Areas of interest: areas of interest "Tennis Court"
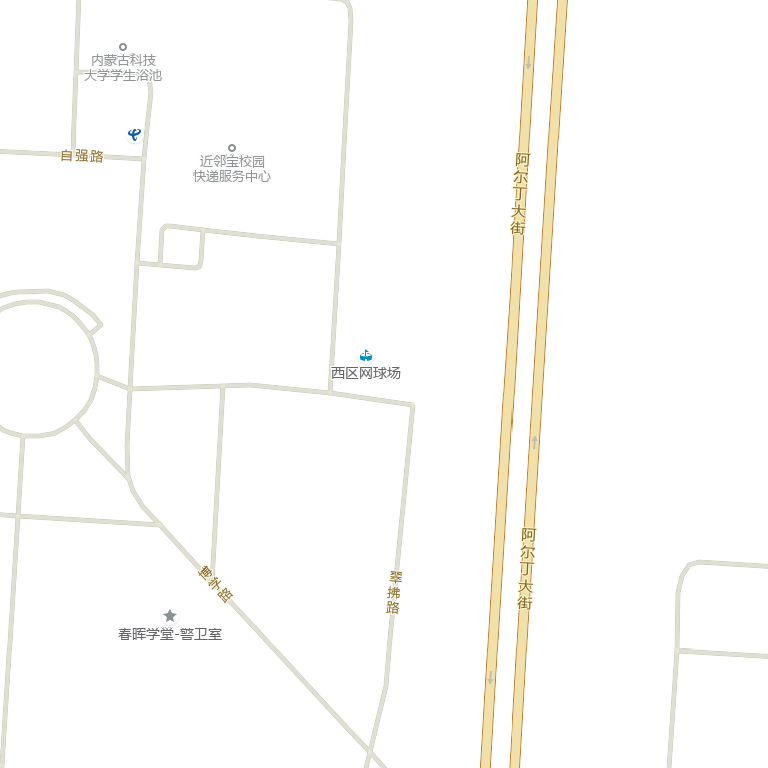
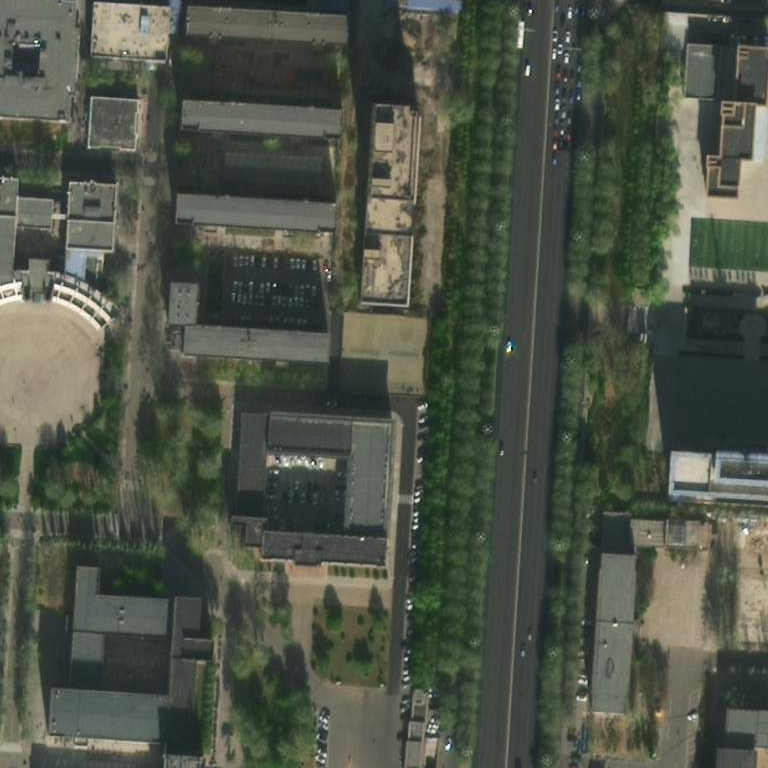